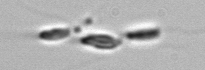
Label: Dinobryon